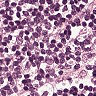
Metastatic tissue present: no